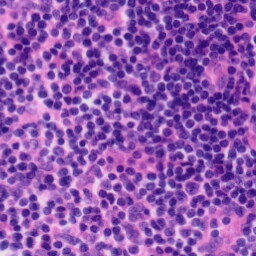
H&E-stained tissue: Tonsil